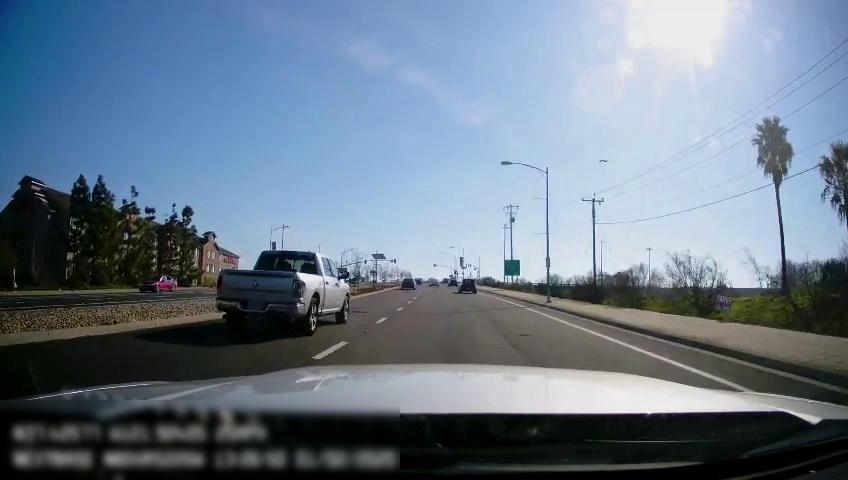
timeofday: Day
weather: Sunny
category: Drivable Space
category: Drivable Space
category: Vehicles | Car
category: Vehicles | Car
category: Vehicles | Car
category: Vehicles | Car
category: Vehicles | Car
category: Vehicles | Truck
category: Lanes | Alternate Lane
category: Lanes | Current Lane
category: Lanes | Opposite Lane
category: Lanes | Opposite Lane
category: Traffic | Signs